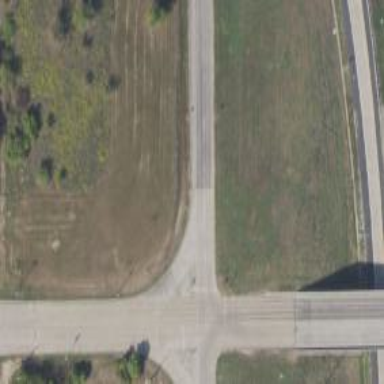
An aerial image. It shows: Secondary road with frontage road alongside.